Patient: sex M, age 52
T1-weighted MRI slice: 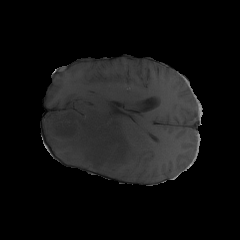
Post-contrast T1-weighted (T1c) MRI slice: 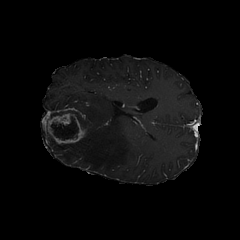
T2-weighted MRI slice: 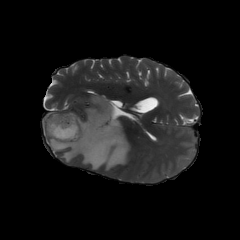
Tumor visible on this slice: yes
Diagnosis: Glioblastoma, IDH-wildtype
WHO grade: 4